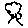
Label: tree